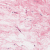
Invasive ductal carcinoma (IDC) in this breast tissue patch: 0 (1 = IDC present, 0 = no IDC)